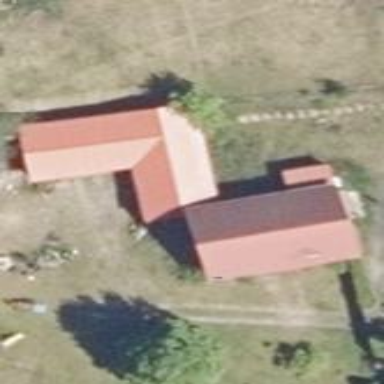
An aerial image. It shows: Shed.